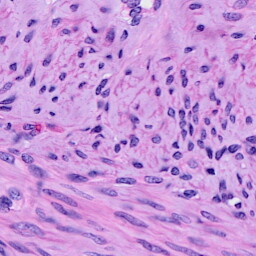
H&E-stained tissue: Cervix